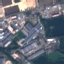
Label: Industrial